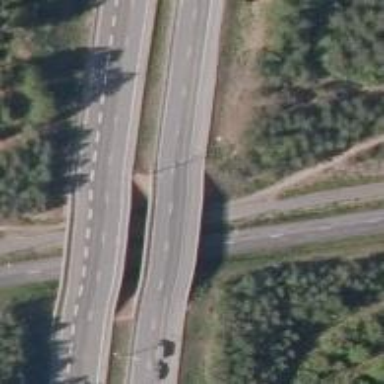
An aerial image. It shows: Trunk highway bridge with asphalt surface.